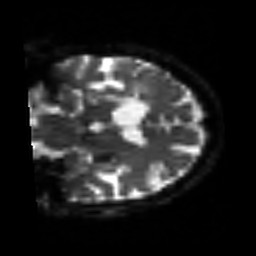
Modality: sbref
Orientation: coronal
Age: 75
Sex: female
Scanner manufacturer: siemens
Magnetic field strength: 3 T
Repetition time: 3.2 s
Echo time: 0.081 s